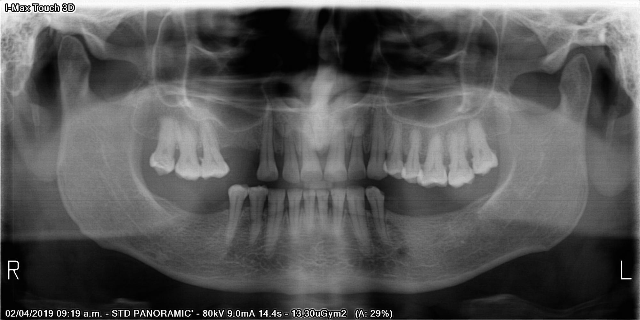
adult